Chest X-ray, AP view. Patient: 55 years old, sex F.
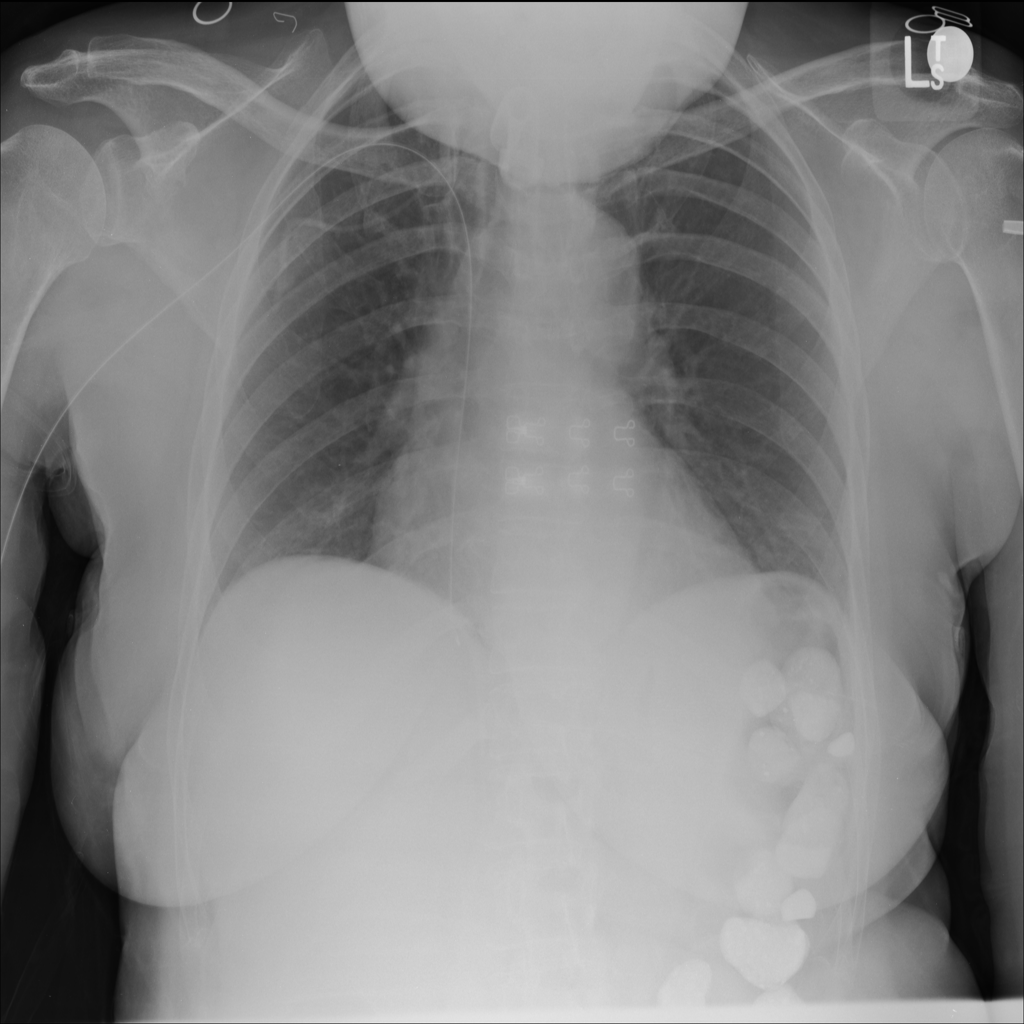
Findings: No Finding